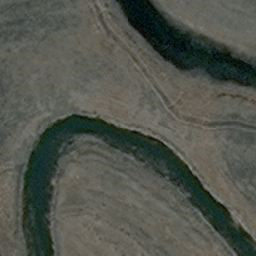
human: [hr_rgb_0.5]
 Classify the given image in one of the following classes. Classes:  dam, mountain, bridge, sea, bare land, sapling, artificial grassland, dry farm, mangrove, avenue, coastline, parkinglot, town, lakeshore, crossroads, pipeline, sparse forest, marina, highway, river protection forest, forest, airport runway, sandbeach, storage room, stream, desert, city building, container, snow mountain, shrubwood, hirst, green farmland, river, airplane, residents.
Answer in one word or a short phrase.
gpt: river